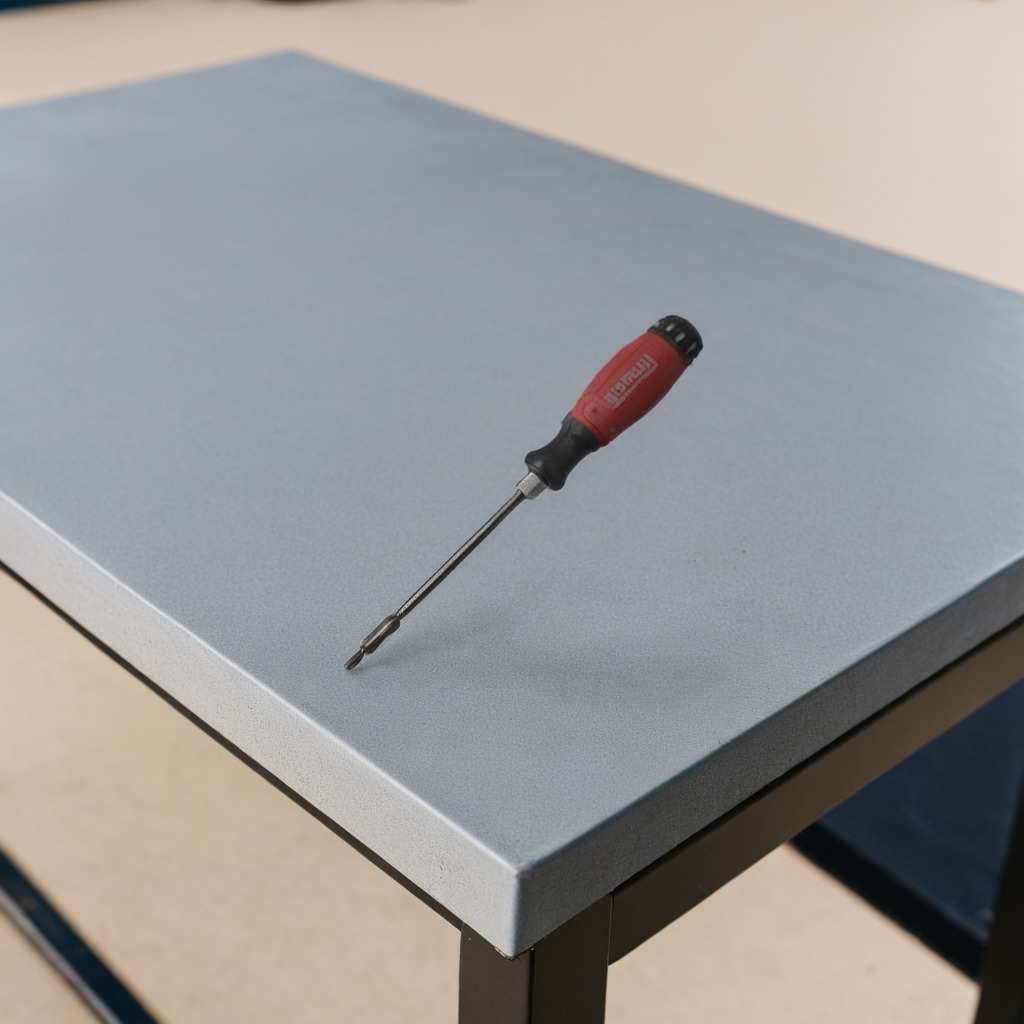
A screwdriver lies on the table.